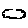
Label: cloud